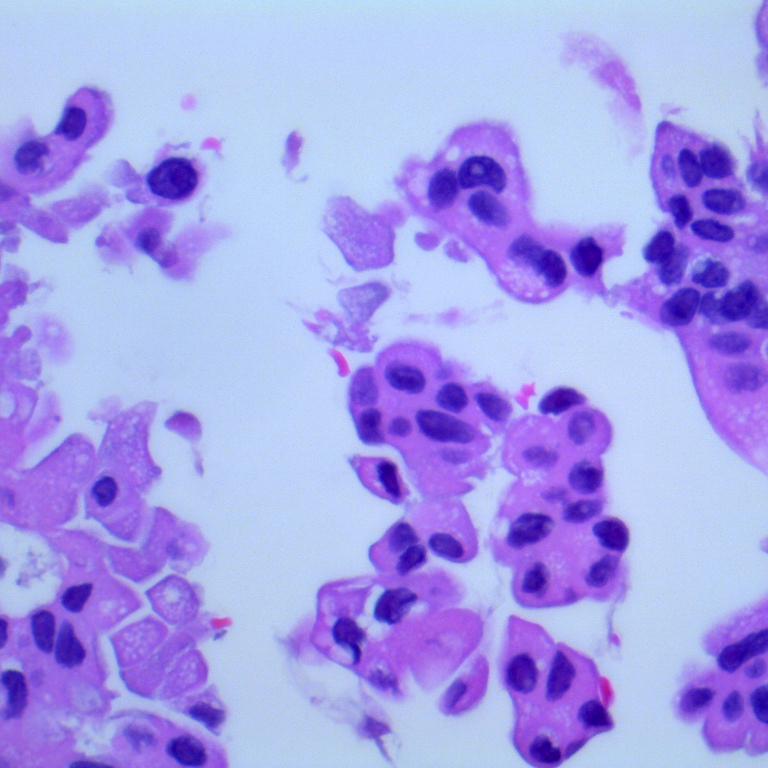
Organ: lung
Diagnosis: adenocarcinomas